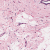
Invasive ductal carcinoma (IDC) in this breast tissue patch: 0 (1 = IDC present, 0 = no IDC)